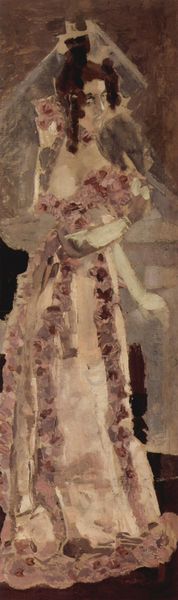
Titel: Porträt der Nadeshda Iwanowa Sabela-Wrubel, Gattin des Künstlers
Künstler: Michail Alexandrowitsch Wrubel
Standort: Moskva
Institution: Tretjakow-Galerie
Schlagwörter: gemälde, hand, weiß, aquarell, ausschnitt, blumen, braun, frau, frisur, grau, handschuh, handschuhe, hintergrund, kleid, rücken, schwarz, skizze, blick, blüten, dame, rosen, rot, schleier, ball, expressionismus, fächer, hochformat, malerei, mode, muster, ornament, tanz, feier, jung, arm, arme, augen, barock, gesicht, portrait, porträt, boden, figur, gold, haare, mantel, stehend, saum, brünett, hübsch, locken, rechts, rosa, schultern, seide, haltung, studie, tüll, zöpfe, abstrakt, braut, duktus, jugendstil, zopf, detail, streifen, altrosa, robe, rüschen, klimt, abendkleid, lovis corinth, hässlich, tupfen, plakat, asiatisch, entwurf, liebermann, gedreht, halbprofil, durchsichtig, braunrot, korinth, hochzeit, art deco, lady, blühten, ballkleid, kokoschka, brautkleid, stirnlocken, festkleid, hässlicj, rückendécolletée, frau mit schleier, grau blick, schuklter